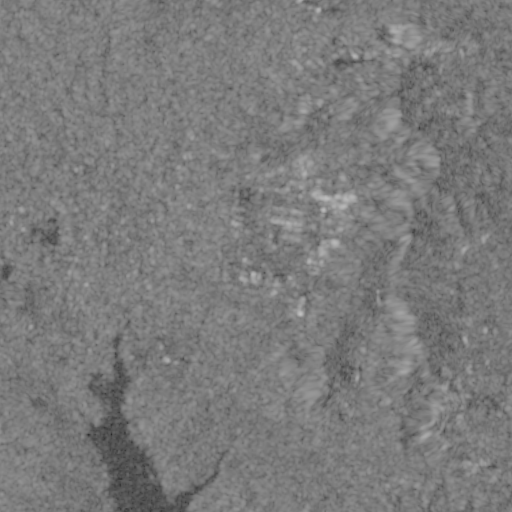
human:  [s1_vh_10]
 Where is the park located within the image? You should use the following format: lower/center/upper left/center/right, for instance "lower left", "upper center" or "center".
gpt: The park is located in the lower left of the image.
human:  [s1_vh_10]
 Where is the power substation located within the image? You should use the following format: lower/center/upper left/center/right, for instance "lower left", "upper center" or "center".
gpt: The power substation is located in the center of the image.
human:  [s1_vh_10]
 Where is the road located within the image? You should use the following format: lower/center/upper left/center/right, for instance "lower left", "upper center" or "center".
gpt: There is no road in the image.

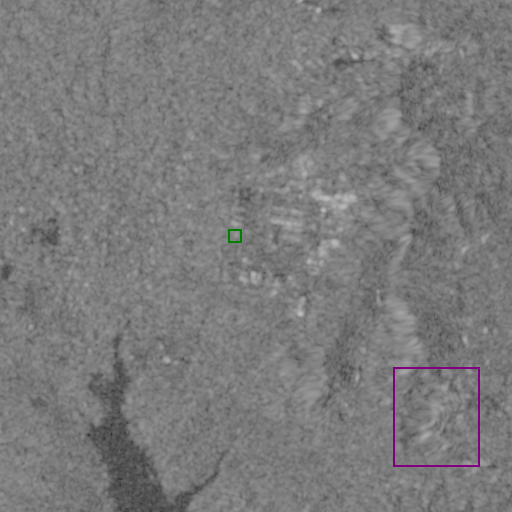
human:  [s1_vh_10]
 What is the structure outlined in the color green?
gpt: The structure outlined in green is a power substation.
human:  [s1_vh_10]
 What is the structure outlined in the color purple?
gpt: The structure outlined in purple is a quarry.
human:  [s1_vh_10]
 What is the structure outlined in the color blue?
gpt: There is no blue outline.